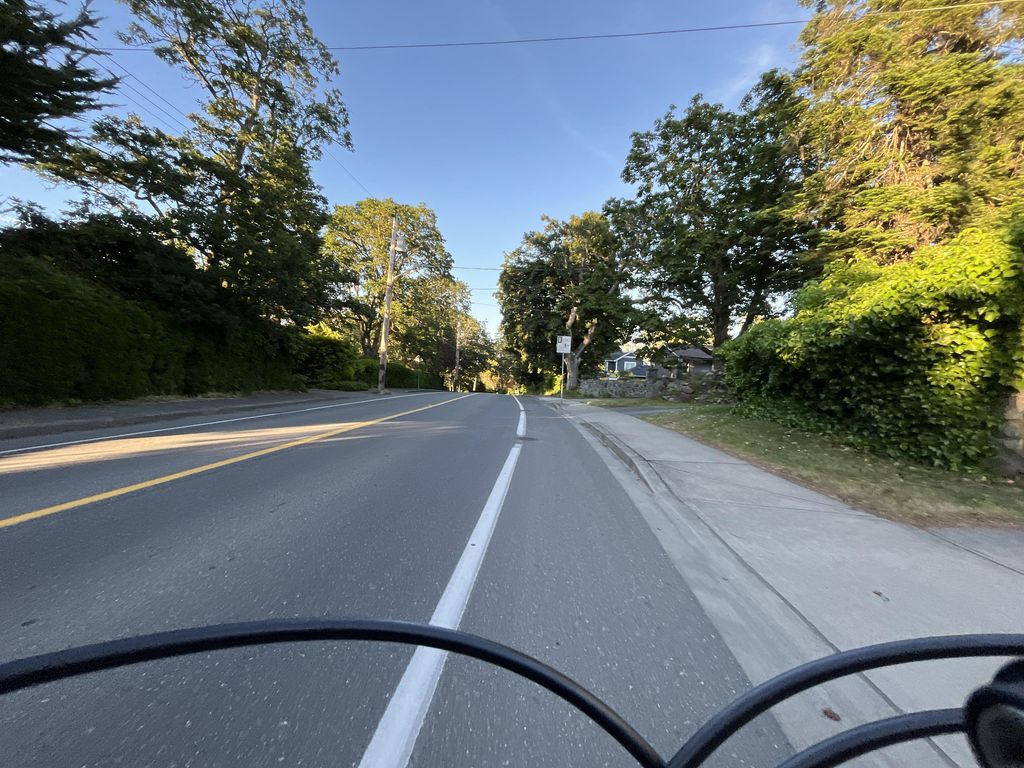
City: victoria